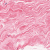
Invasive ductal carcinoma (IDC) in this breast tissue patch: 0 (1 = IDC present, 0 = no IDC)